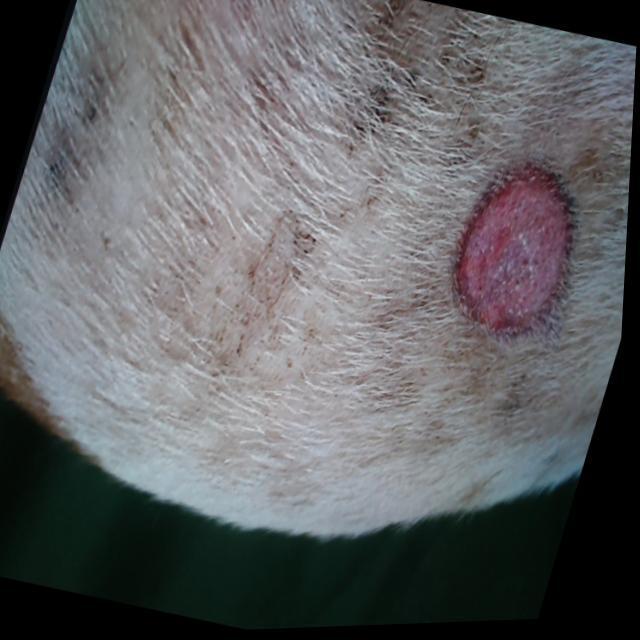
Canine ringworm (Dermatophytosis) — fungal infection caused by Microsporum or Trichophyton. Presents with circular alopecia, scaling, crusting, and broken hairs.